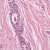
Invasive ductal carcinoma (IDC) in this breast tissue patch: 0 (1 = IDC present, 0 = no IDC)